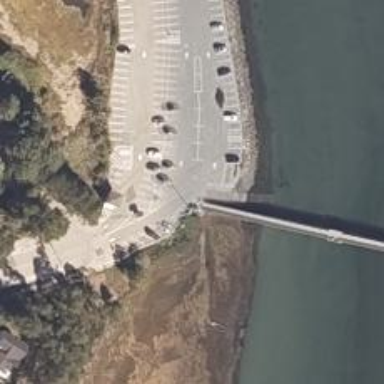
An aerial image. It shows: Slipway on service road.